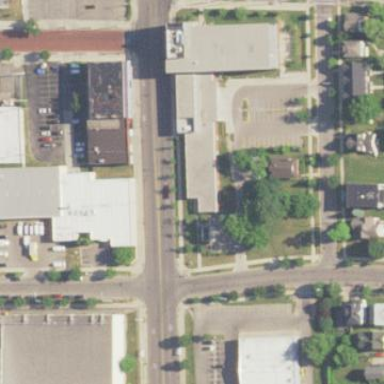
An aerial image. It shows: Sidewalk.